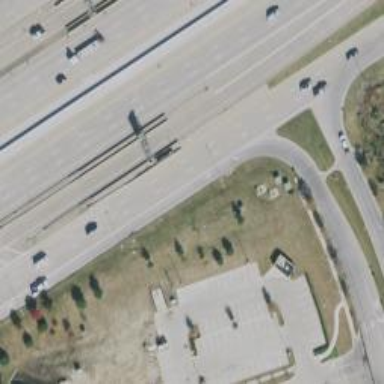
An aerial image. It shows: Toll gantry on the road.